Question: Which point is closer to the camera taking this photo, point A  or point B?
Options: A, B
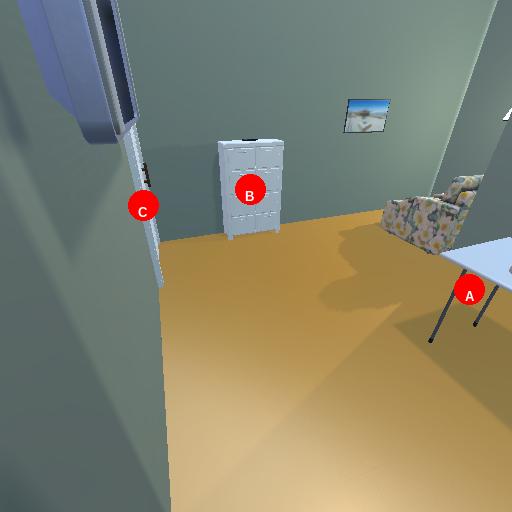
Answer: A